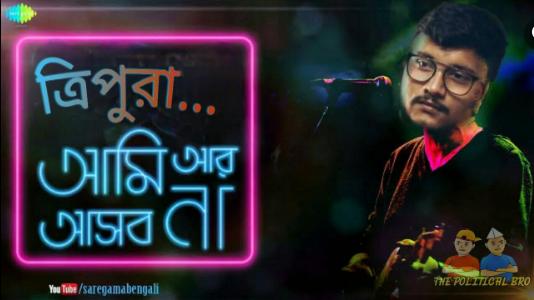
Text: ত্রিপুরা আমি আর আসবো না
Label: Non Hate